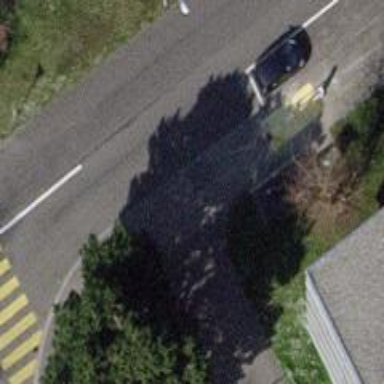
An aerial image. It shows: Parking aisle road with sidewalk.